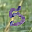
Label: 5